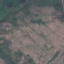
Land use / land cover class: HerbaceousVegetation